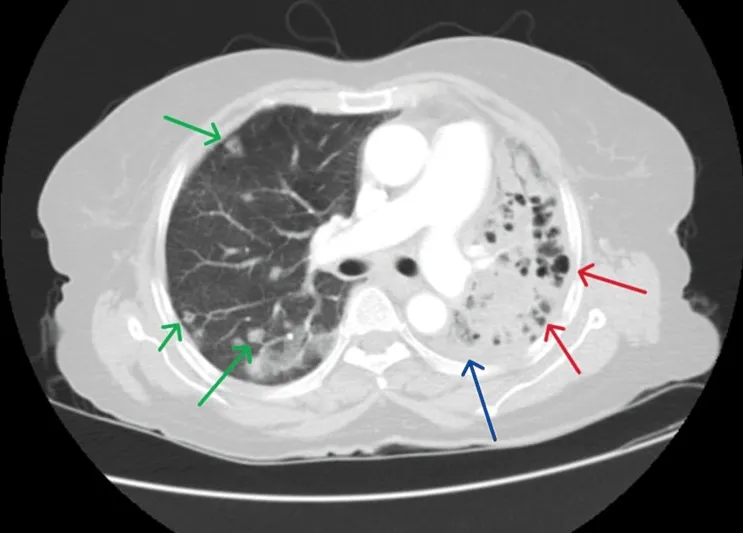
Contrast-enhanced computed tomography of the thorax showing multiple nodular lesions on the right side (green arrows) and cavitary lesions with dilated airways on the left (red arrows) with mild pleural effusion (blue arrow).
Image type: radiology (ct)